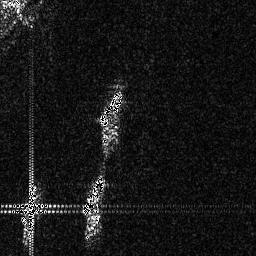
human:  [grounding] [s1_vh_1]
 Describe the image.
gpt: In the satellite image, there is  <ref>1 medium ship </ref> <box>[[7, 71, 15, 90, 0]]</box> located at bottom left,  <ref>1 medium ship </ref> <box>[[31, 67, 41, 83, 0]]</box> located at bottom,  <ref>1 medium ship </ref> <box>[[38, 33, 47, 48, 0]]</box> located at center.